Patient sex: M
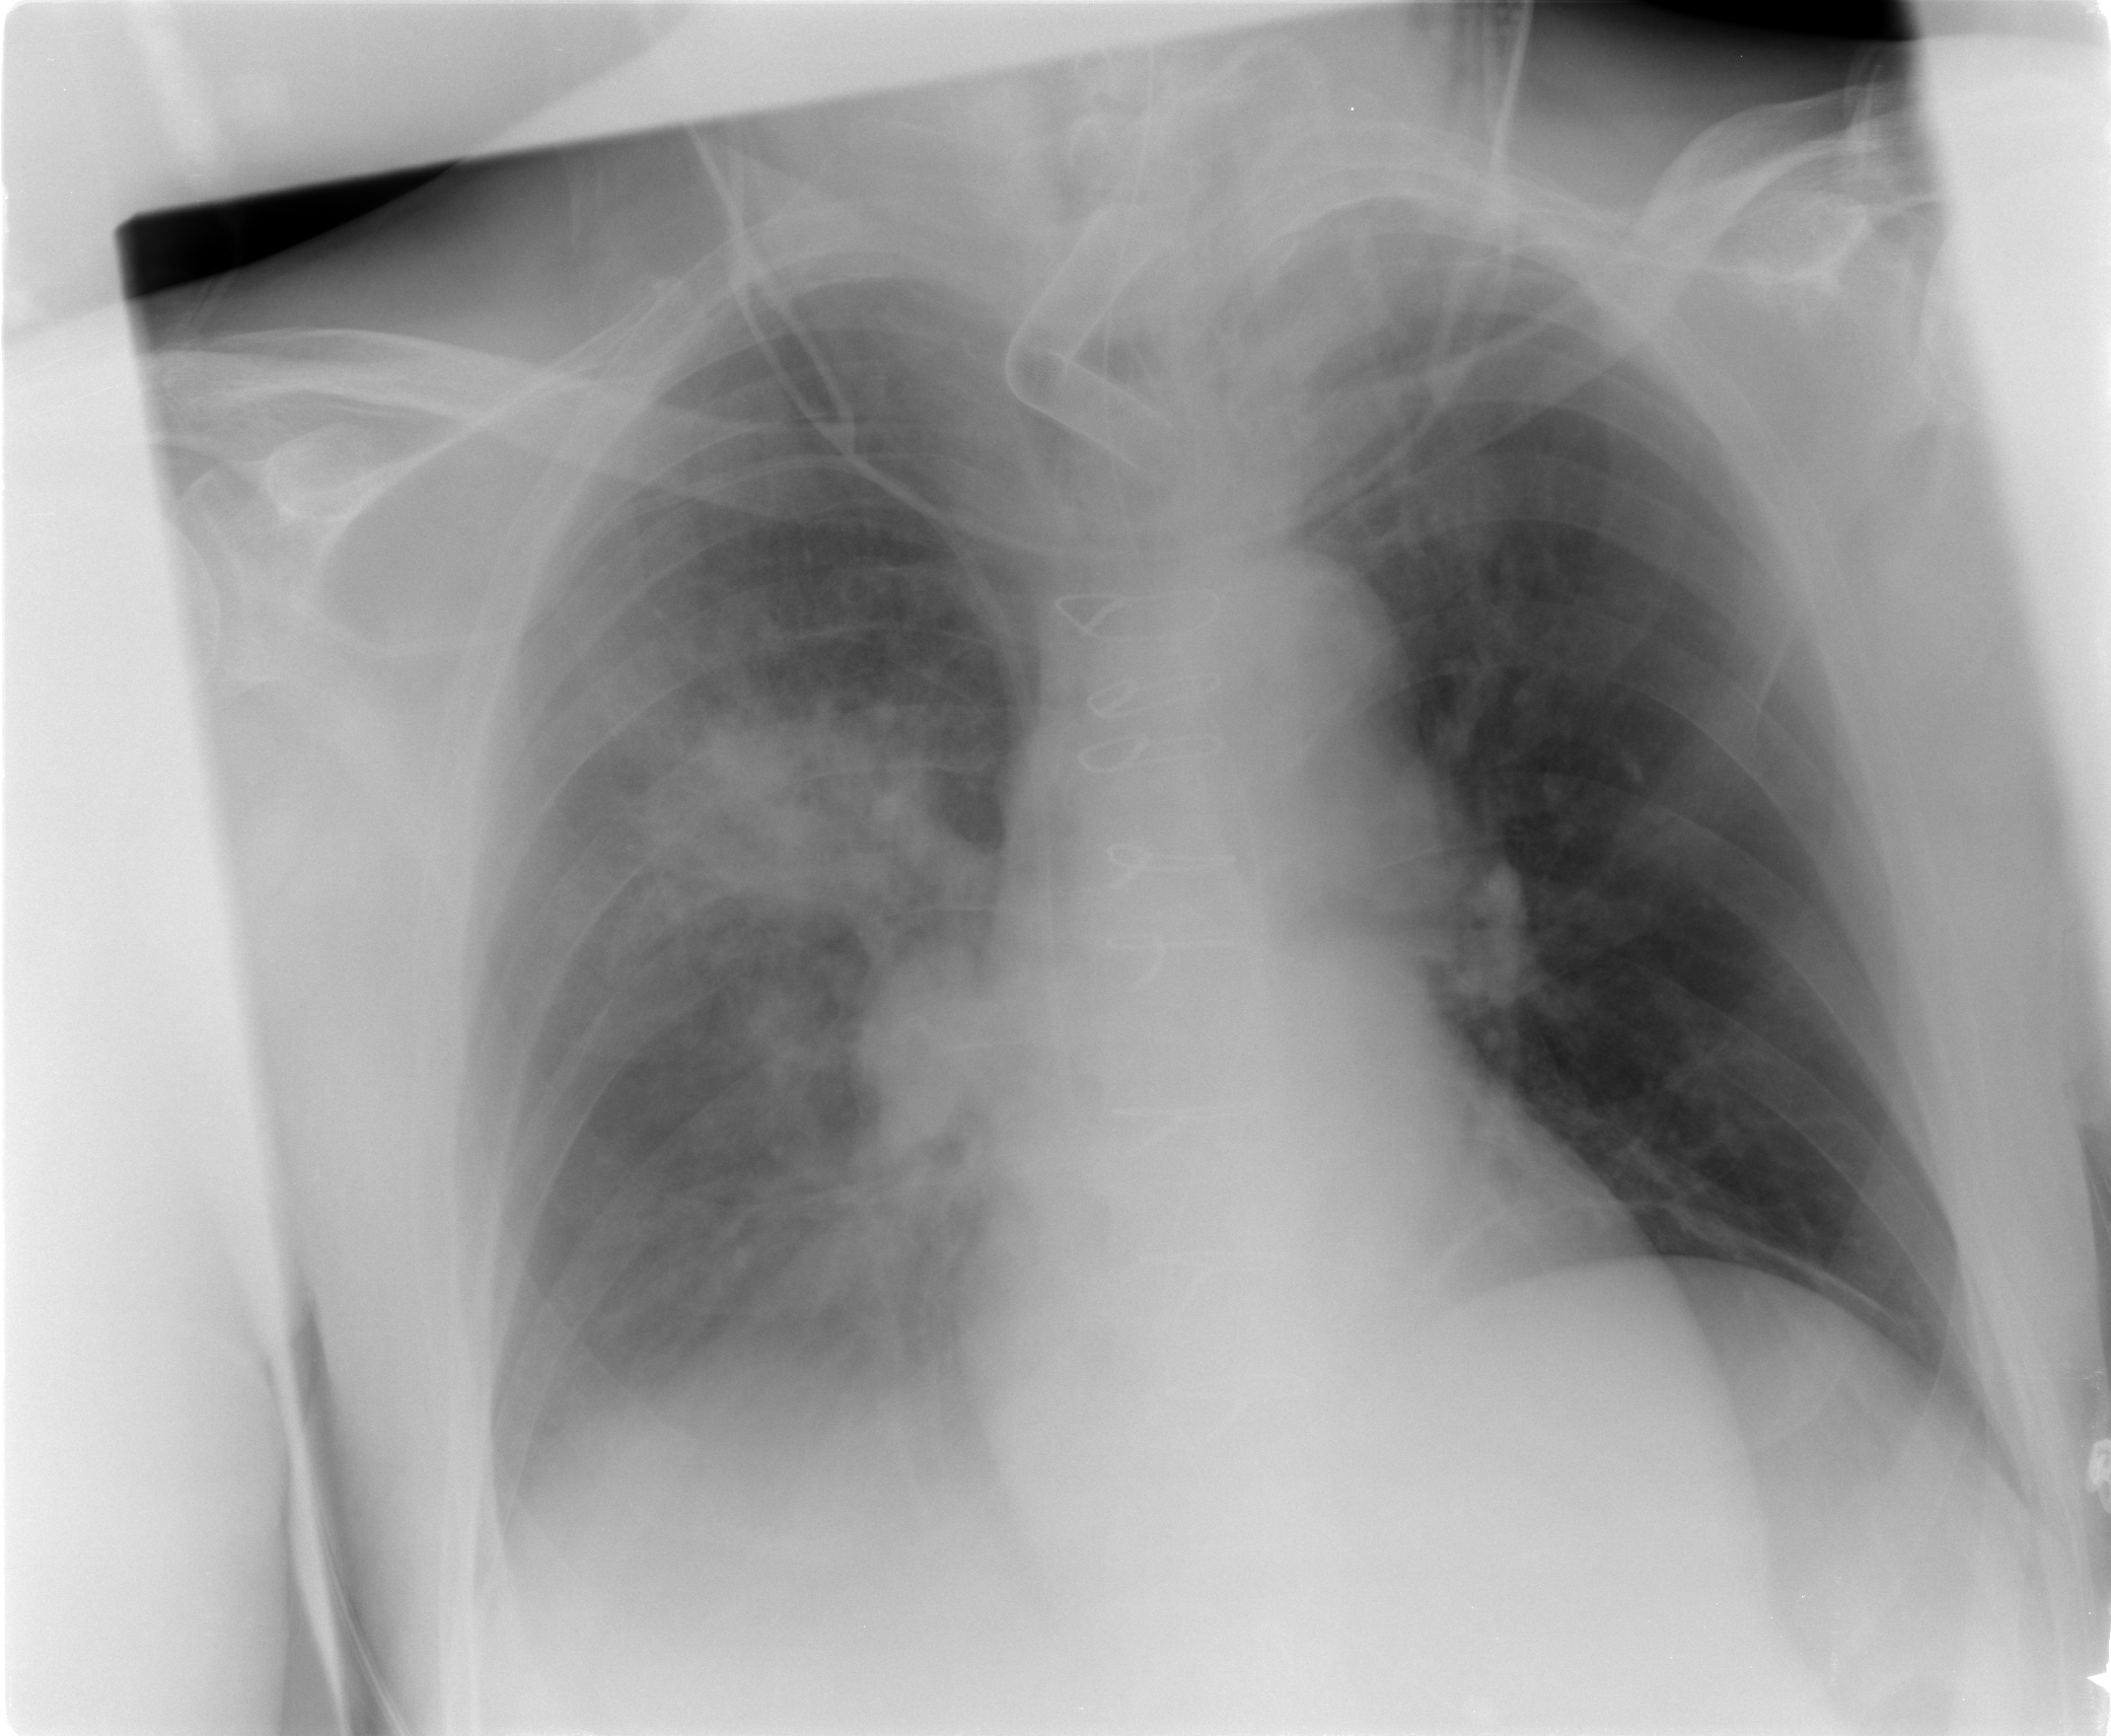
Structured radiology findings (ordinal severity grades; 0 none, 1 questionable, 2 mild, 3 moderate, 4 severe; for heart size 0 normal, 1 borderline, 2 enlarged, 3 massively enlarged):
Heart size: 0
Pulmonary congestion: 0
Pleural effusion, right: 2
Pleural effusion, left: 0
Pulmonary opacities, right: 3
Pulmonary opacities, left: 0
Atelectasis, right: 3
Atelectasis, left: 2